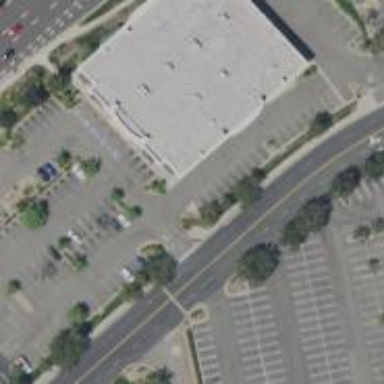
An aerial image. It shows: Building.